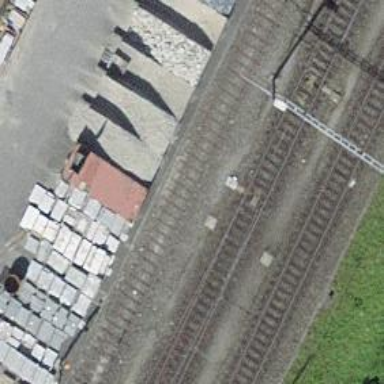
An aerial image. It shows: Railway switch.